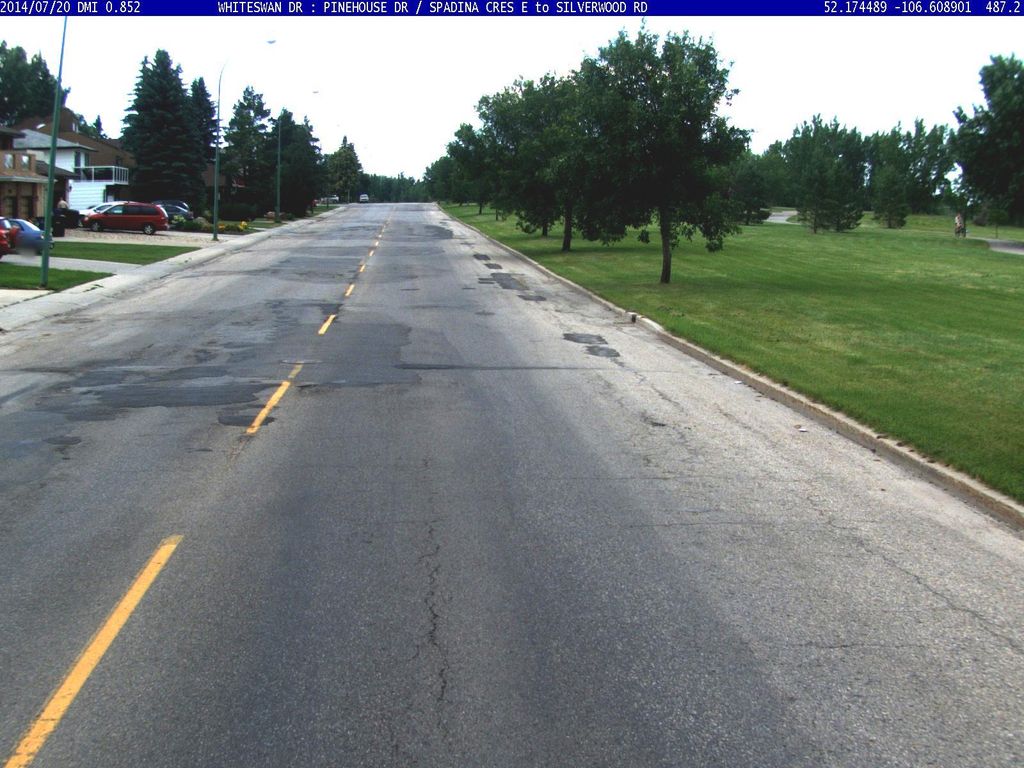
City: saskatoon